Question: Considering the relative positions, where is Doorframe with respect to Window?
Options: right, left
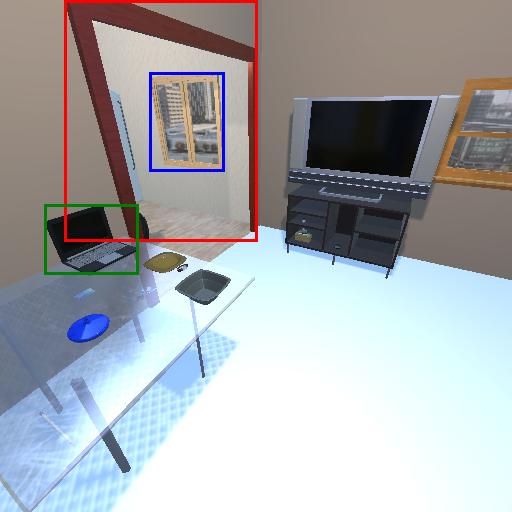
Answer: right